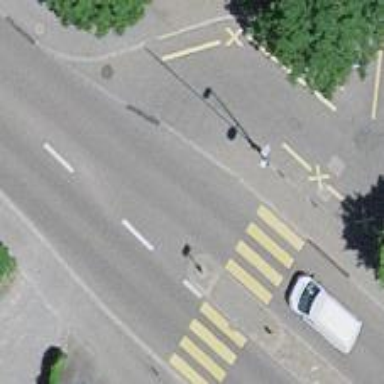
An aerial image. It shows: Bus stop equipped with public transport stop position.